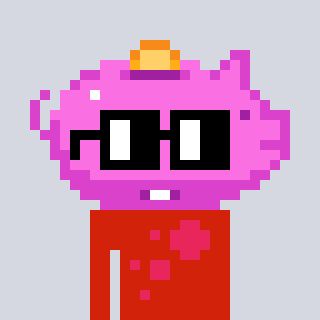
a pixel art character with square black glasses, a piggybank-shaped head and a red-colored body on a cool background